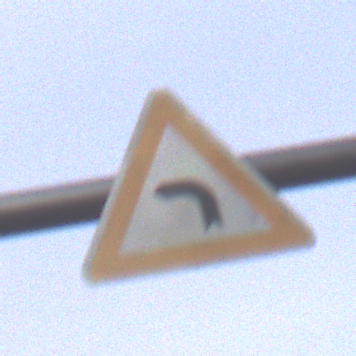
Verkehrszeichen: KurveLinks
Umgebung: Outdoor, Urban
Tageszeit: MorningAfternoon
Wetter: PartlyCloudy
Licht: Natural
Jahreszeit: NotSpecified
Kontrast: LowContrast